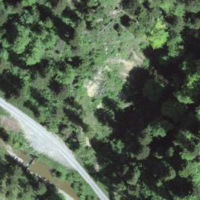
EUNIS habitat code: 44
Species observed at this site:
Tettigonia cantans
Petasites hybridus
Tussilago farfara
Asplenium viride
Erebia aethiops